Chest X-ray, AP view. Patient: 31 years old, sex M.
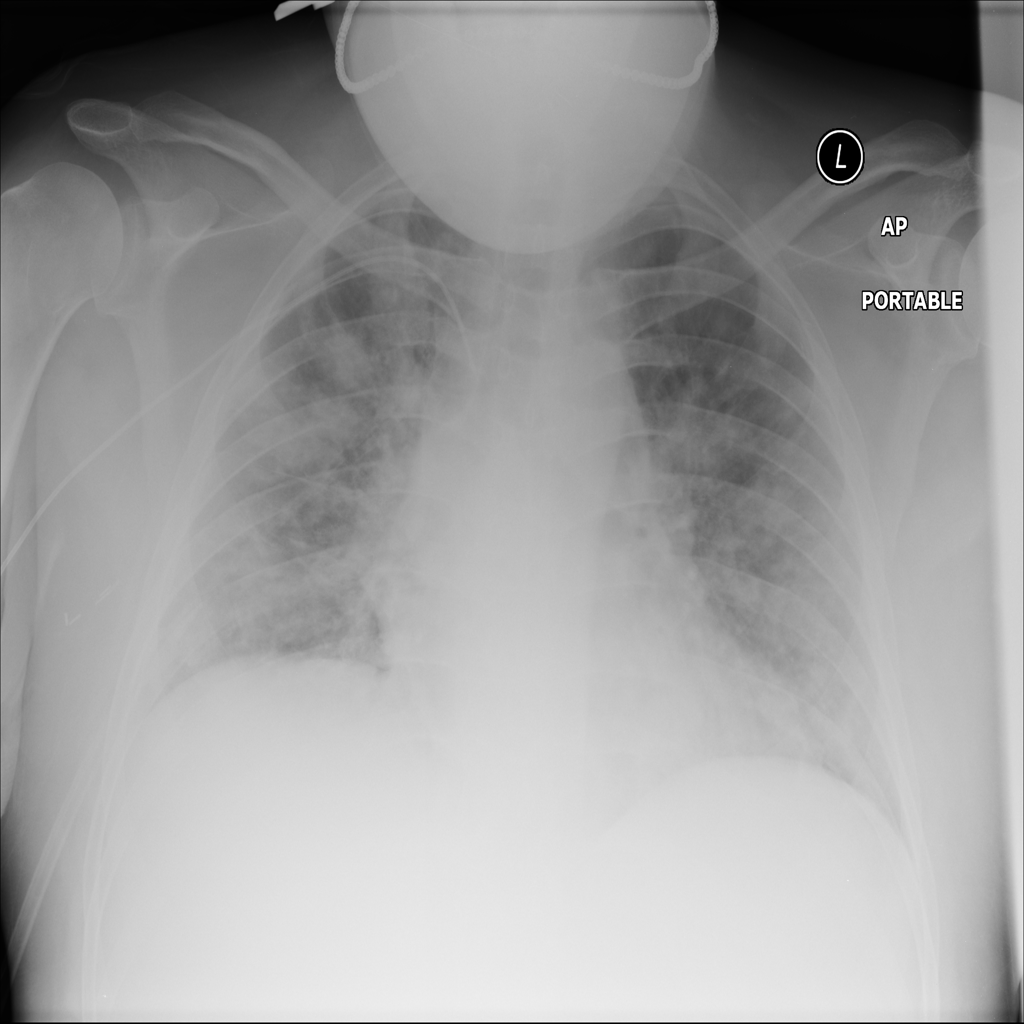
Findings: Infiltration